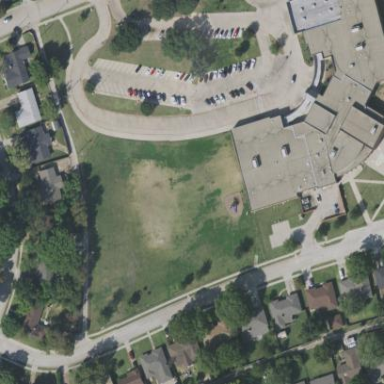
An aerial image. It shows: School.